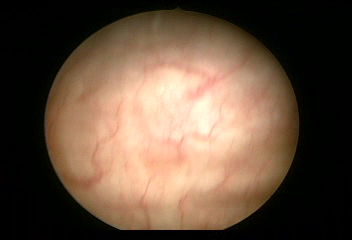
Modality: WLC
Class: Normal mucosa
Bladder cancer association: No